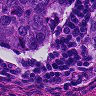
Metastatic tissue present: yes